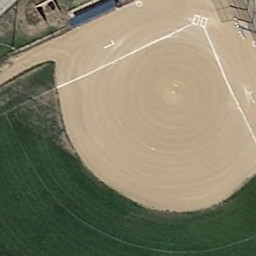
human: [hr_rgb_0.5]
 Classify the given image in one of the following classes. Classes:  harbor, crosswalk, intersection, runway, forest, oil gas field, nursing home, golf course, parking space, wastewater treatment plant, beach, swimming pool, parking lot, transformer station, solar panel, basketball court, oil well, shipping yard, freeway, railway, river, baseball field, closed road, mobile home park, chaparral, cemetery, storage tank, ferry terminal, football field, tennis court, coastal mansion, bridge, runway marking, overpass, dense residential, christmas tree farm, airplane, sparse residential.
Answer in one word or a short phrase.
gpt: baseball field